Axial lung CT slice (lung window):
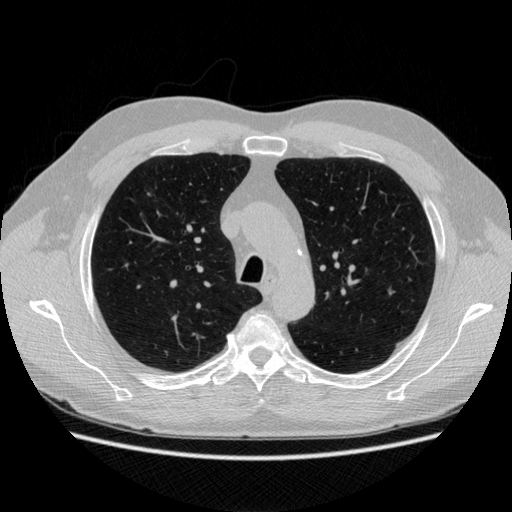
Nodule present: no